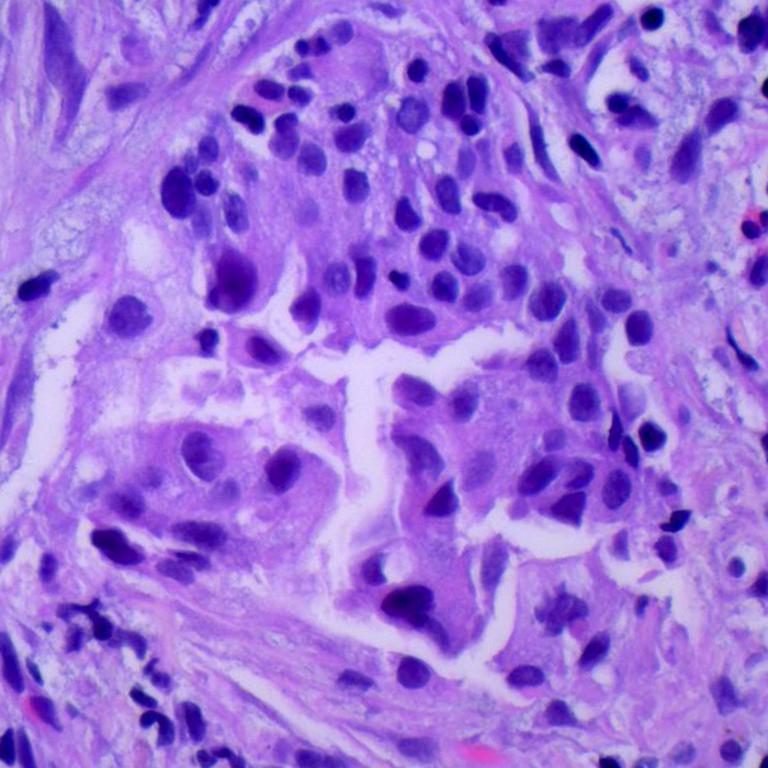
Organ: lung
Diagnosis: adenocarcinomas